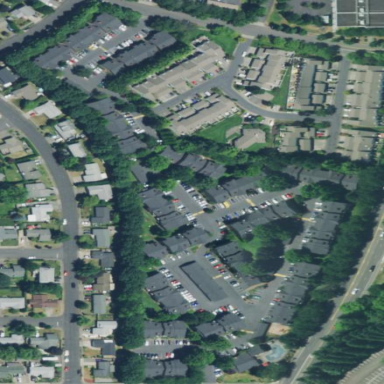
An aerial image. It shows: Residential area with apartments.